Question: I have a time picker control in xaml as
'''
<TimePicker Time="{Binding SelectedTime, Mode=TwoWay}" HorizontalContentAlignment="Center"
Style="{StaticResource TimePickerStyle}" x:Name="SeekTimePicker" />
'''
and of the control is
'''
<Style x:Key="TimePickerStyle" TargetType="TimePicker">
<Setter Property="FontFamily" Value="{ThemeResource PhoneFontFamilyNormal}" />
<Setter Property="FontSize" Value="{ThemeResource ContentControlFontSize}" />
<Setter Property="Foreground" Value="{ThemeResource TimePickerForegroundThemeBrush}" />
<Setter Property="HorizontalAlignment" Value="Stretch" />
<Setter Property="HorizontalContentAlignment" Value="Left" />
<Setter Property="Template">
<Setter.Value>
<ControlTemplate TargetType="TimePicker" >
<StackPanel x:Name="LayoutRoot" Margin="{TemplateBinding Padding}" Background="Red">
<ContentPresenter x:Name="HeaderContentPresenter"
ContentTemplate="{TemplateBinding HeaderTemplate}"
Content="aaaa" Margin="0,0,0,-3"
Style="{StaticResource HeaderContentPresenterStyle}" />
<Button x:Name="FlyoutButton" BorderBrush="{TemplateBinding Foreground}" BorderThickness="1"
Foreground="{TemplateBinding Foreground}" HorizontalAlignment="Stretch"
HorizontalContentAlignment="{TemplateBinding HorizontalContentAlignment}"
IsEnabled="{TemplateBinding IsEnabled}" Padding="6.5,0,0,3" Content="qqqqqqqqqqqq" Background="Green"/>
</StackPanel>
</ControlTemplate>
</Setter.Value>
</Setter>
</Style>
'''
Now it look like:

But I want to format it as:
<URL>
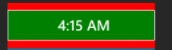
Answer: This can do by editing template inside time picker style as below
'''
<Style x:Key="TimePickerStyle" TargetType="TimePicker">
<Setter Property="FontFamily" Value="{ThemeResource PhoneFontFamilyNormal}" />
<Setter Property="FontSize" Value="{ThemeResource ContentControlFontSize}" />
<Setter Property="Foreground" Value="{ThemeResource TimePickerForegroundThemeBrush}" />
<Setter Property="HorizontalAlignment" Value="Stretch" />
<Setter Property="HorizontalContentAlignment" Value="Left" />
<Setter Property="Template">
<Setter.Value>
<ControlTemplate TargetType="TimePicker">
<StackPanel x:Name="LayoutRoot" Margin="{TemplateBinding Padding}">
<ContentPresenter x:Name="HeaderContentPresenter"
ContentTemplate="{TemplateBinding HeaderTemplate}"
Content="{TemplateBinding Header}" Margin="0,0,0,-3"
Style="{StaticResource HeaderContentPresenterStyle}" />
<Button x:Name="FlyoutButton" BorderBrush="{TemplateBinding Foreground}" BorderThickness="1"
Foreground="{TemplateBinding Foreground}" HorizontalAlignment="Stretch"
HorizontalContentAlignment="{TemplateBinding HorizontalContentAlignment}"
IsEnabled="{TemplateBinding IsEnabled}" Padding="6.5,0,0,3" >
<Button.ContentTemplate>
<DataTemplate>
<TextBlock Text="{Binding ElementName=FlyoutButton,Path=DataContext.SelectedTimeText}"/>
</DataTemplate>
</Button.ContentTemplate>
</Button>
</StackPanel>
</ControlTemplate>
</Setter.Value>
</Setter>
</Style>
'''